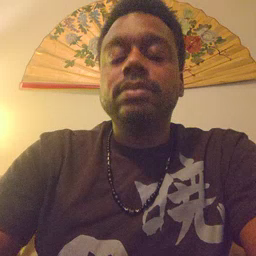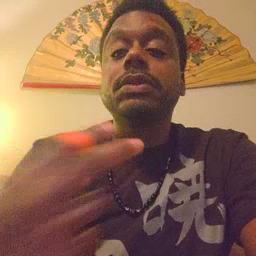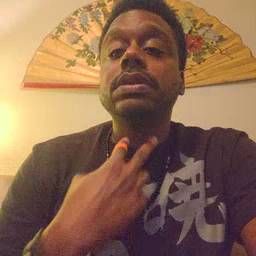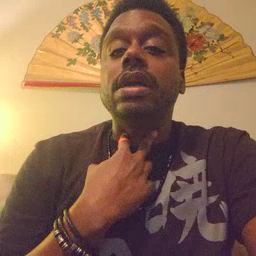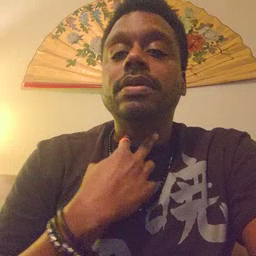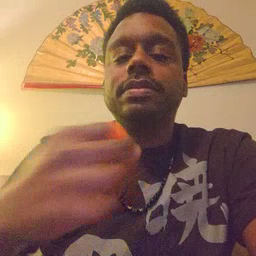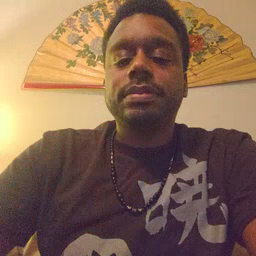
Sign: stuck